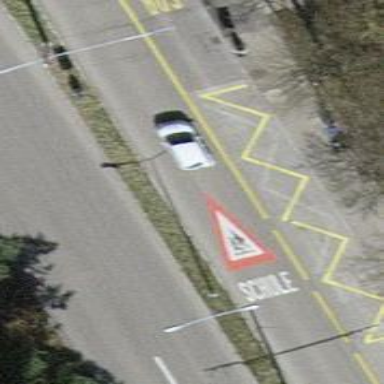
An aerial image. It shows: Unclassified road with asphalt surface and trolley wires.